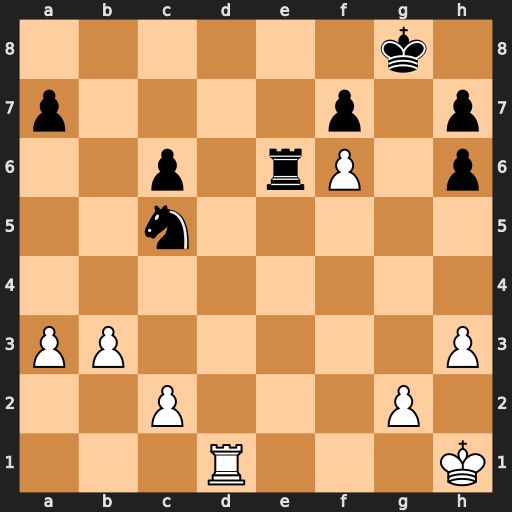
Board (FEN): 6k1/p4p1p/2p1rP1p/2n5/8/PP5P/2P3P1/3R3K
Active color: w
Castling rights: -
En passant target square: -
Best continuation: Rd8+ Re8 Rxe8#